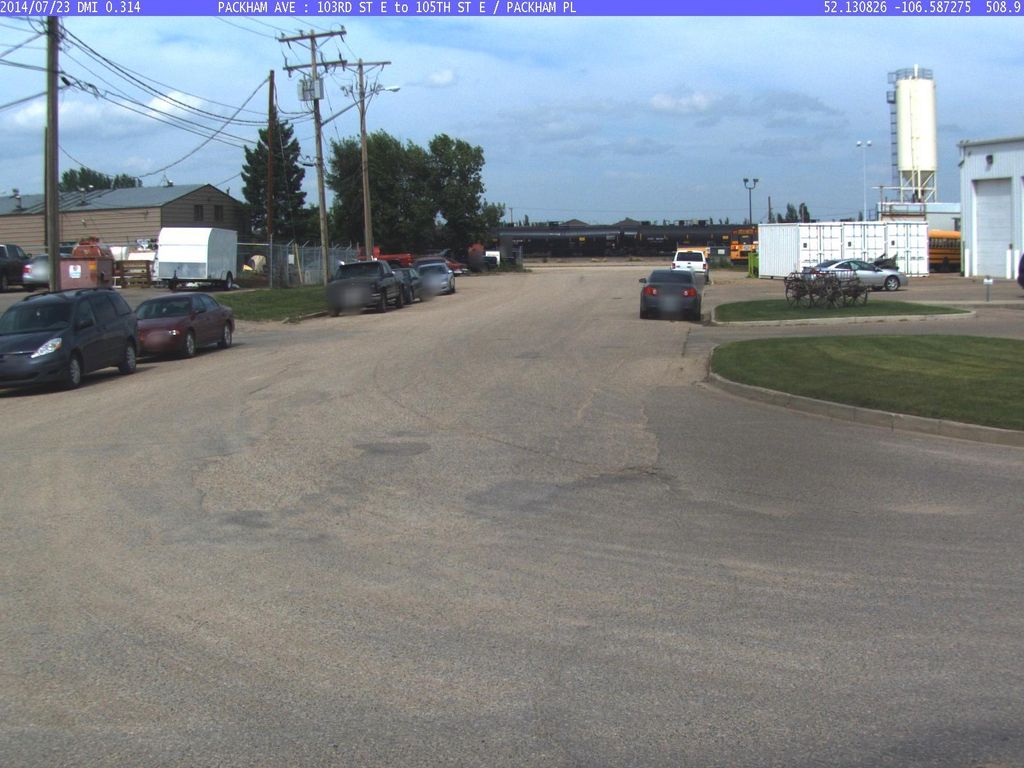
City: saskatoon